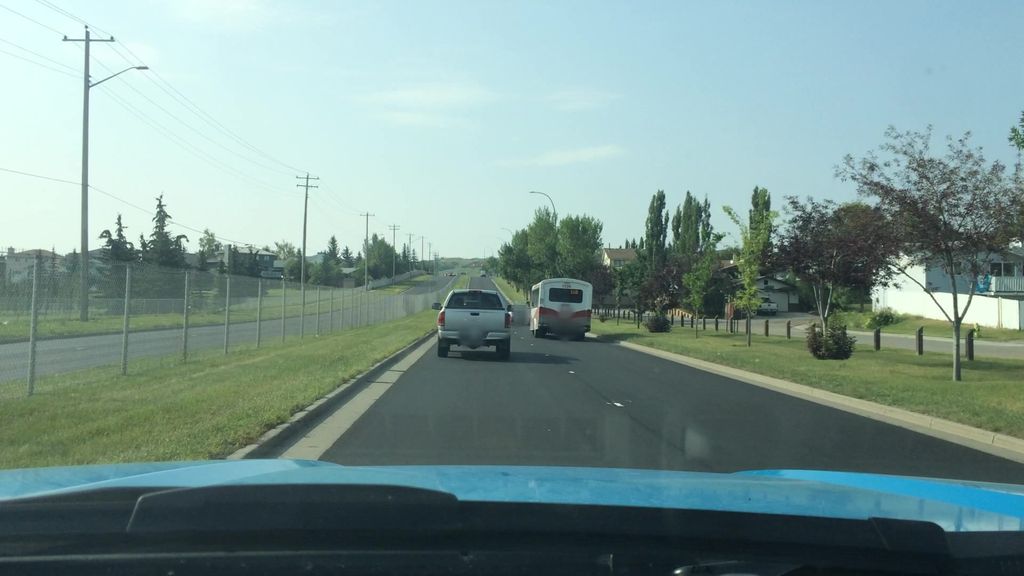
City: calgary